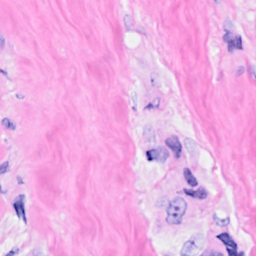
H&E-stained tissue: Breast